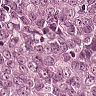
Metastatic tissue present: yes